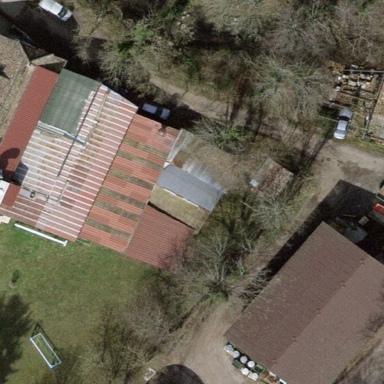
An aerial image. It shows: Farmyard area.